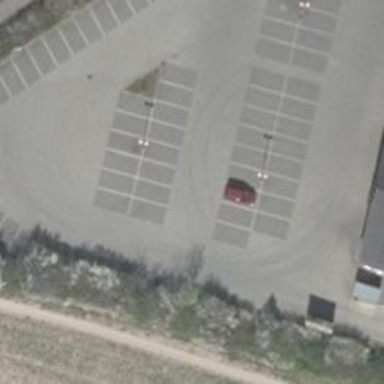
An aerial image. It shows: Road serving as parking aisle.